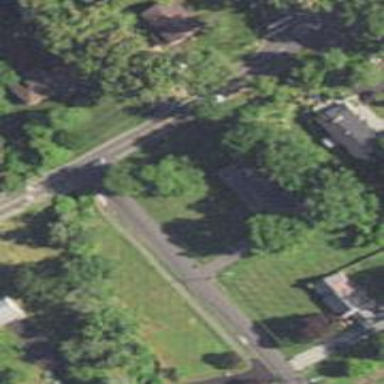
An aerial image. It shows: Residential road with asphalt surface. Sidewalk is present on the left side.